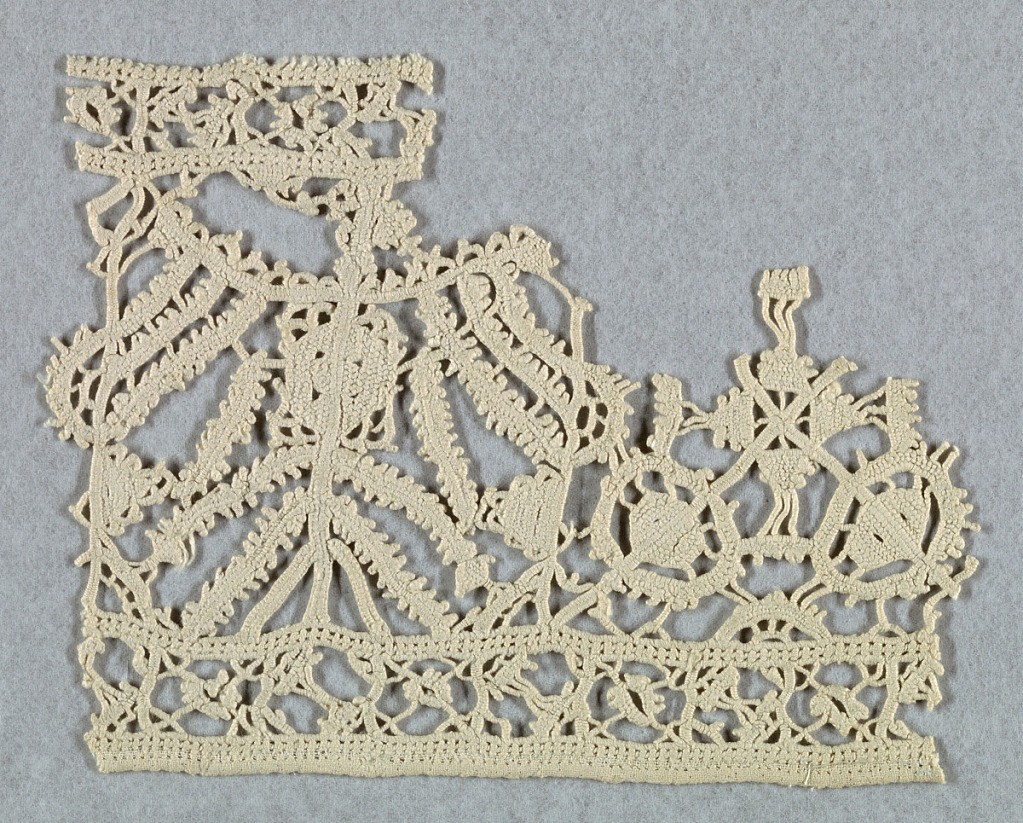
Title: Fragment
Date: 16th century
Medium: linen Technique: needle lace (reticella)
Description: Wide insertion of reticella that is divided into squares containing geometric motifs and conventionalized floral motifs.